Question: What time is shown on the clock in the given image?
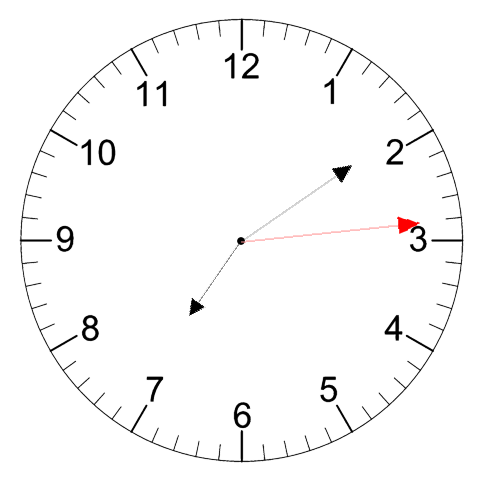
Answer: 07:09:14